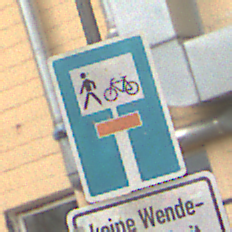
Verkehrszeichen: SackgasseRadverkehrFussgaengerDurchlaessig
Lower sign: HinweisGeaenderteVorfahrtVerkehrsfuehrungVerkehrsregelung3
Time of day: MorningAfternoon
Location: Outdoor (Urban)
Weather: Overcast
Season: NotSpecified
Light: Natural